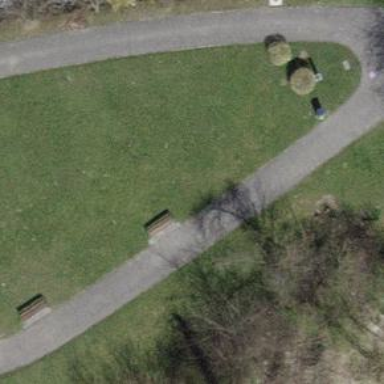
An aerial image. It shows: Red bench.